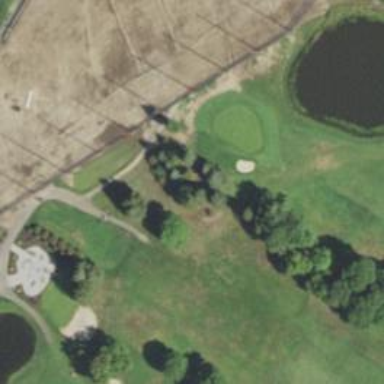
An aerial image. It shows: Path for both road and golf.